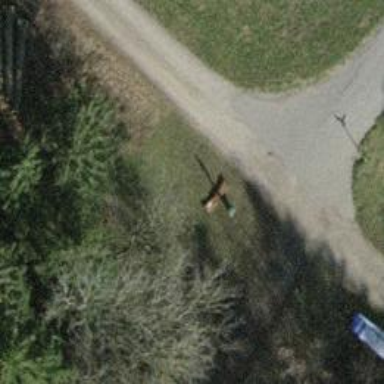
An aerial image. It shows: Brown bench.